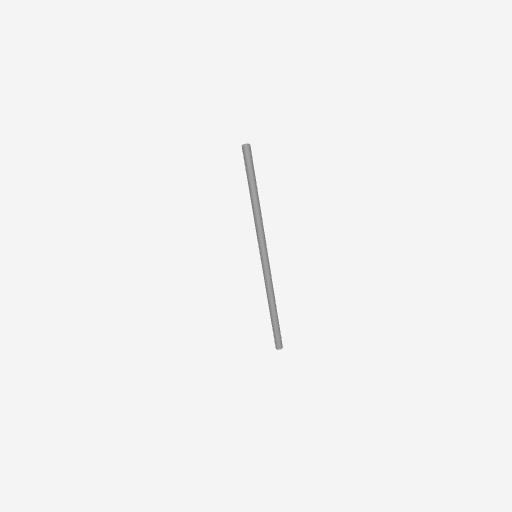
Part: AluminumTube8ID10OD300